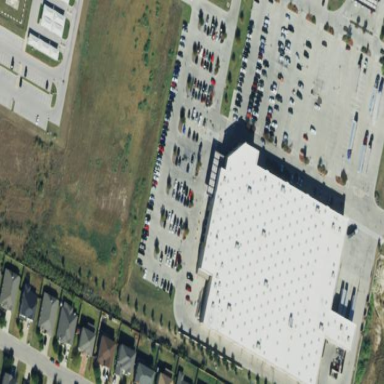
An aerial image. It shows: Retail building with wholesale shop.